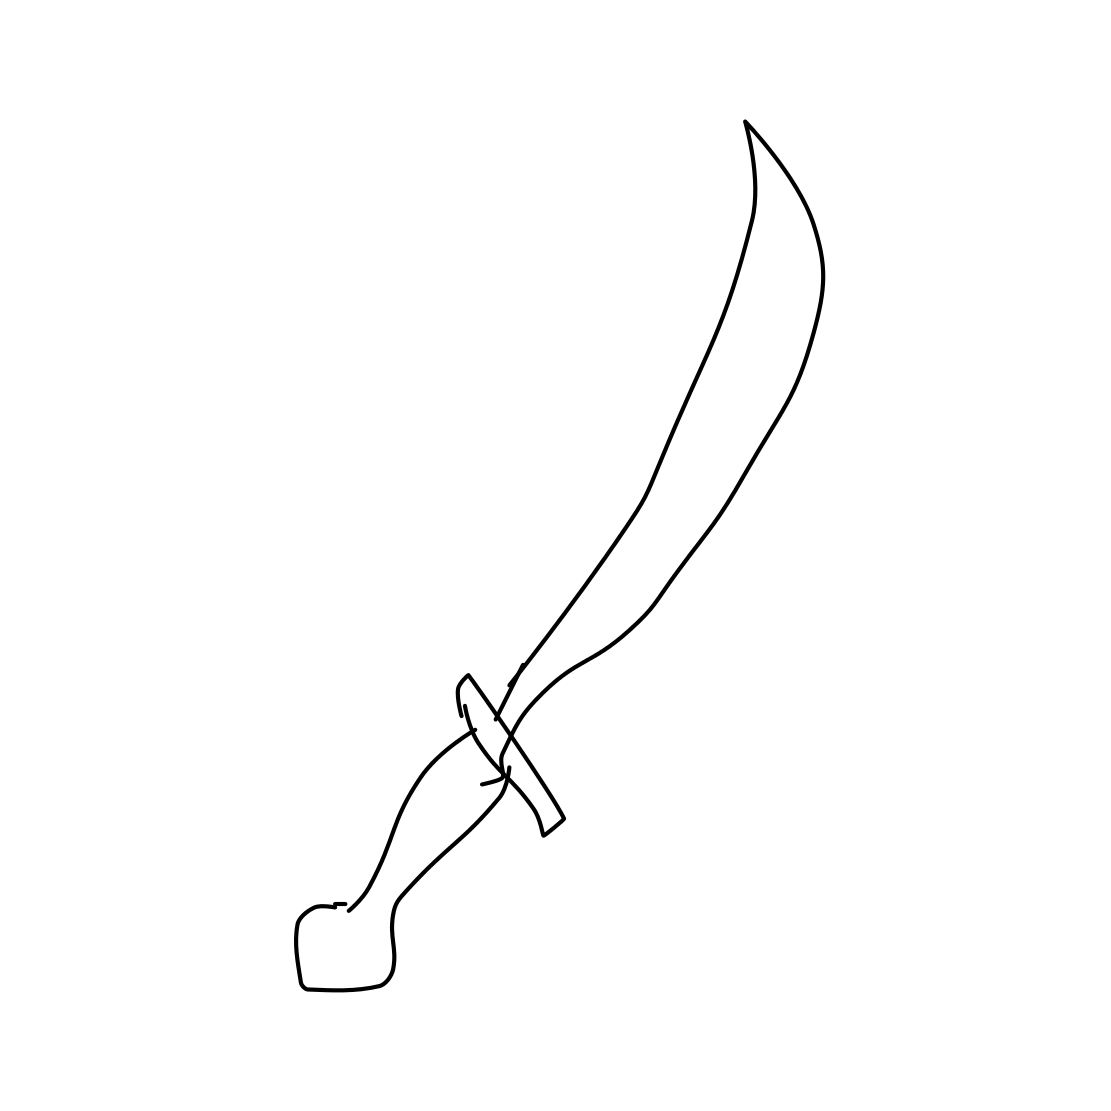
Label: sword